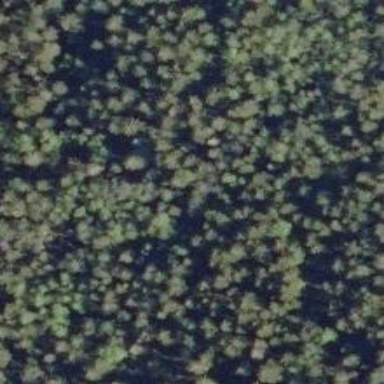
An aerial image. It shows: Swampy wetland area.